Field crop: maize
Growth stage: 2
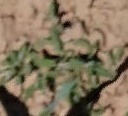
Species: atriplex